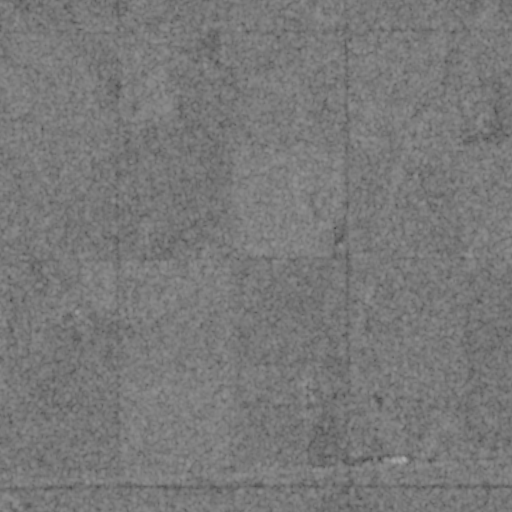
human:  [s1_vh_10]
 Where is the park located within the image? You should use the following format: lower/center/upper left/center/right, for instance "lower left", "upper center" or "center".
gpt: The park is located in the center right of the image.
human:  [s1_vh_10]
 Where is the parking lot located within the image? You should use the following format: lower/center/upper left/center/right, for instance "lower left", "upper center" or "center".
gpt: The parking lot is located in the lower right of the image.
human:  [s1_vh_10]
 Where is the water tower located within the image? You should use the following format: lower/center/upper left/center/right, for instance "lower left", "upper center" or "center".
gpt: The water tower is located in the lower right of the image.
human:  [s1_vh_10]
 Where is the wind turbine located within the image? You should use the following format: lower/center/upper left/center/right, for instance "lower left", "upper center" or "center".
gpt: The wind turbine is located in the upper left of the image.
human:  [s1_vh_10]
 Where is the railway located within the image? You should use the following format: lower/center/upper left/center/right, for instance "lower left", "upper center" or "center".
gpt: The railway is located in the lower of the image.
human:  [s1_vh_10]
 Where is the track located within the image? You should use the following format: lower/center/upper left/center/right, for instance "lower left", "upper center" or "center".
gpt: There is no track in the image.

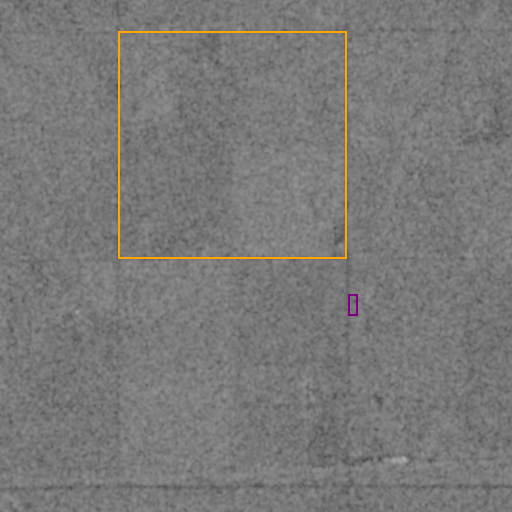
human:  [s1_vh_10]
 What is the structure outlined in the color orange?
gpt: The structure outlined in orange is a crop field.
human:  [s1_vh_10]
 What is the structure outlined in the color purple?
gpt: The structure outlined in purple is a park.
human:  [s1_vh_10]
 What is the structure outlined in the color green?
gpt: There is no green outline.